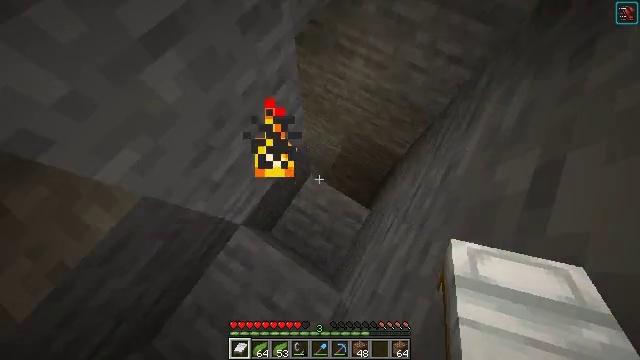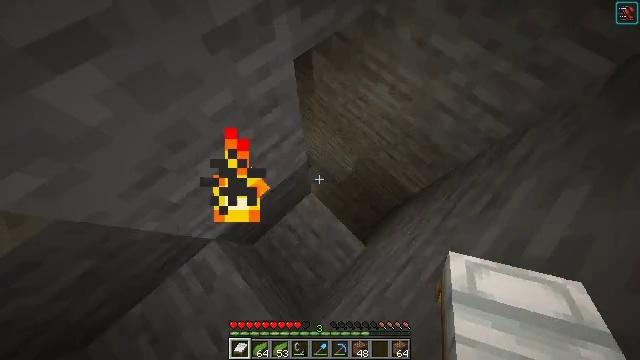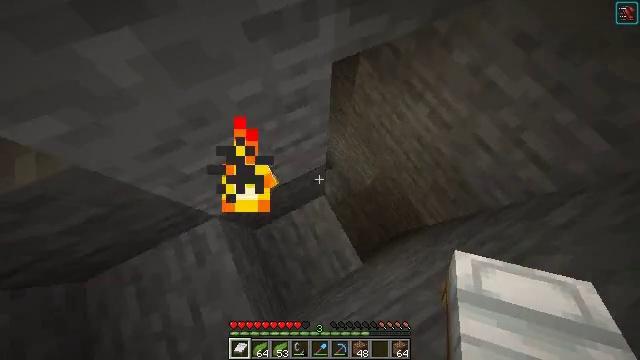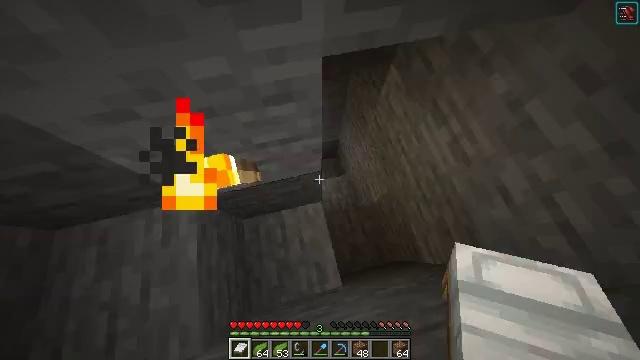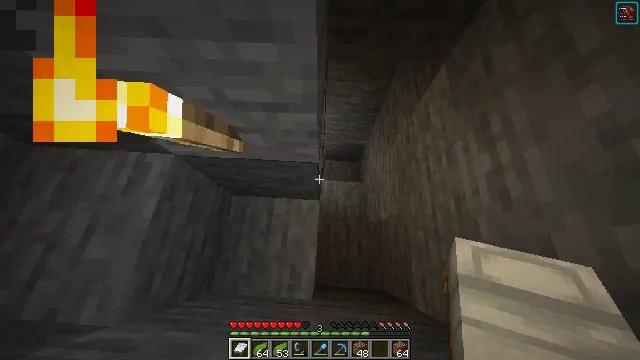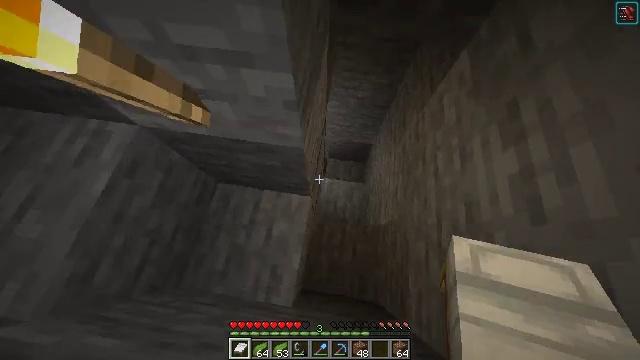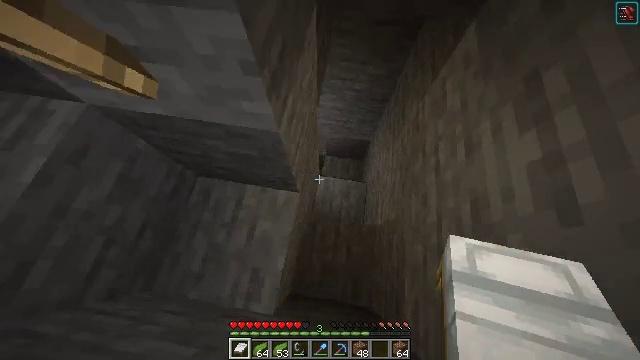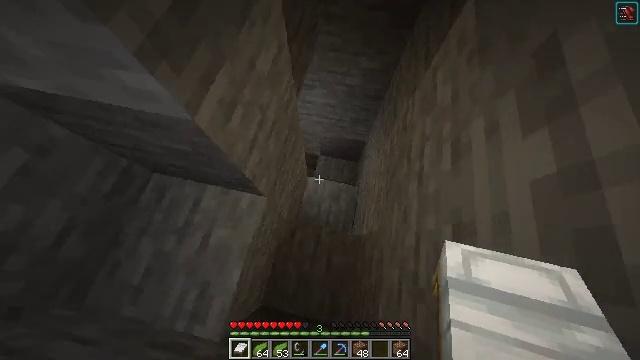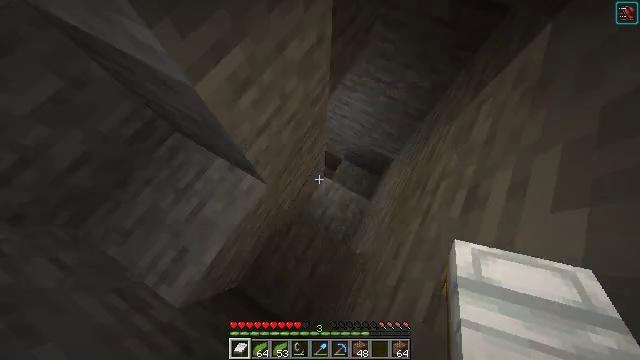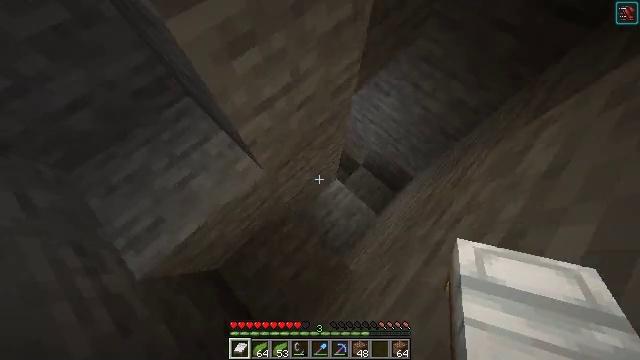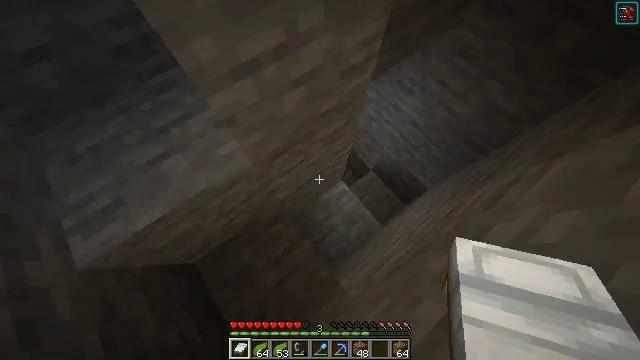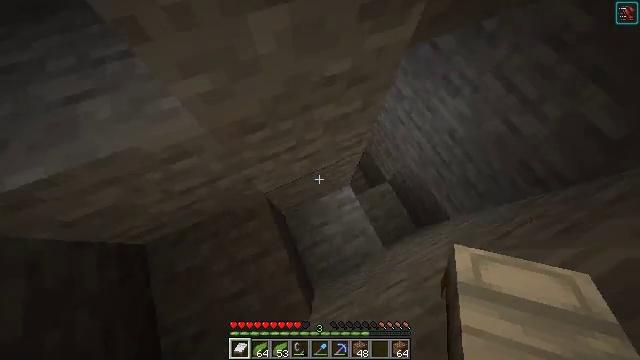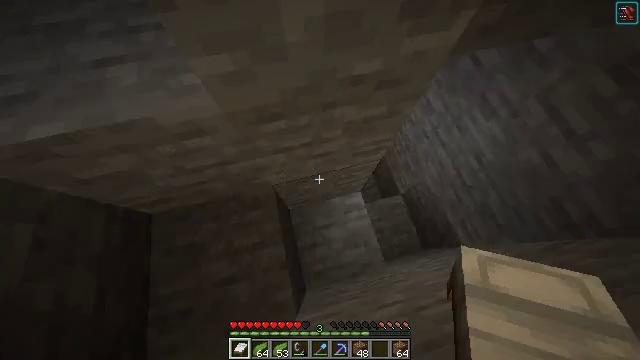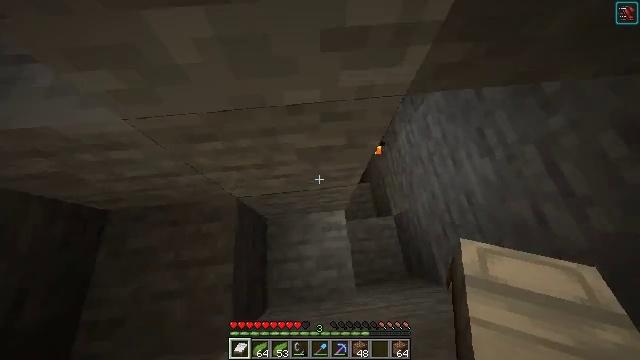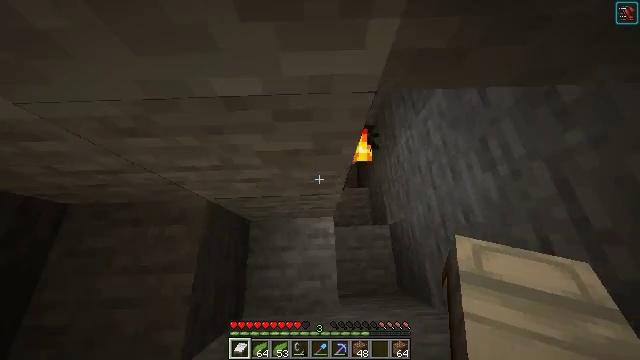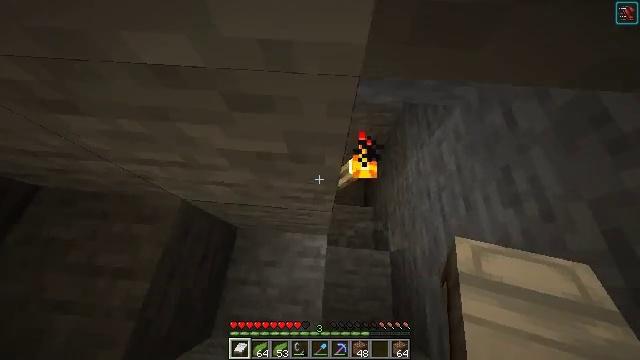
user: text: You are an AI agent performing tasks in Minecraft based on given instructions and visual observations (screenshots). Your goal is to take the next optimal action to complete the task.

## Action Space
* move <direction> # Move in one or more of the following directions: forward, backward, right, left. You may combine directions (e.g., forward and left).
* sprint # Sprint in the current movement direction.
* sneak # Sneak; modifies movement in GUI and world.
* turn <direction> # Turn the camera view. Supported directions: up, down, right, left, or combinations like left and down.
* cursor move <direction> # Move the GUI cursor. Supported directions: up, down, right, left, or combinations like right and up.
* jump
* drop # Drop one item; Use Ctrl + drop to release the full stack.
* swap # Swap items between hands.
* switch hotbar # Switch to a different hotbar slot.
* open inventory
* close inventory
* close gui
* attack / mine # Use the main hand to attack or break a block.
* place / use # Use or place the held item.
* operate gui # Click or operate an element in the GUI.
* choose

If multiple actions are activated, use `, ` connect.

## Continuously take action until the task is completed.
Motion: motion action
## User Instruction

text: Combat the slime.
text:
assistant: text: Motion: move forward and move right, turn left and up
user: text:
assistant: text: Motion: move forward and move right, turn left
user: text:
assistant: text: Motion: move forward and move right, turn left
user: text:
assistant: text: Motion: move forward and move right, turn left
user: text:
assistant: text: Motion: move forward and move right, turn left
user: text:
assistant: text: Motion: move forward and move right
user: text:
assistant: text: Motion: move forward and move right, turn left
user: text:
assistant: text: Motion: move forward and move right, turn left
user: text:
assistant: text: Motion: move forward and move right, turn left
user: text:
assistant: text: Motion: move forward and move right, turn left
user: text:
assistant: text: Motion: move forward and move right, turn left
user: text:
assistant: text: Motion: move forward and move right, turn left
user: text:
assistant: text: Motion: move forward and move right, turn left
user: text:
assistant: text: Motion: move forward and move right, turn left
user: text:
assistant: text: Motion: move forward and move right, turn left and up
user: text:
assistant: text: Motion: move forward and move right, turn right and up
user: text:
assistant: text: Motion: move forward and move right, turn right
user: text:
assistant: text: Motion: move forward and move right, turn right and down
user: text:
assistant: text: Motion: move forward and move right, turn right and down
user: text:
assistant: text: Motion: move forward and move right, turn down
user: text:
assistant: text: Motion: move forward and move right, turn left and down
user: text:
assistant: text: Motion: move forward and move right, turn left
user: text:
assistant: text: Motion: move forward and move right, turn left
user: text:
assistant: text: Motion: move forward and move right, turn left
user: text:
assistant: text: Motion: move forward and move right, turn left and up
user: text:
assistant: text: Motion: move forward and move right, turn left and up
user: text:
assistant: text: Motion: move forward and move right, turn left
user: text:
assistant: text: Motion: move forward and move right, turn left
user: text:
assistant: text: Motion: move forward and move right, turn left
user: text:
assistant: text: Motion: move forward and move right, turn left